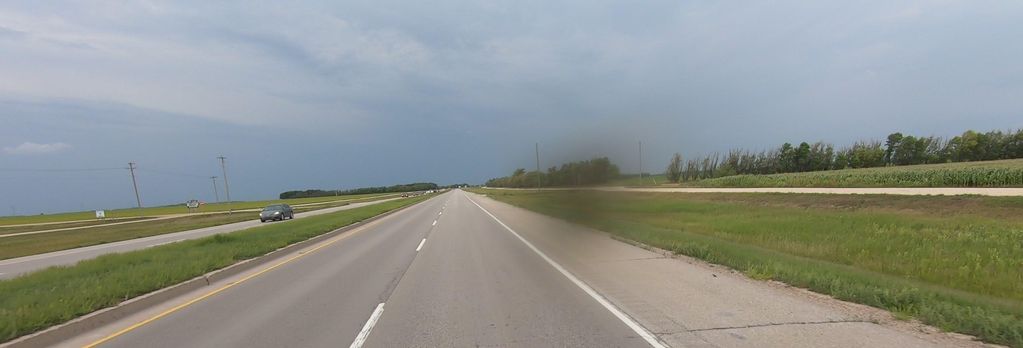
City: winnipeg